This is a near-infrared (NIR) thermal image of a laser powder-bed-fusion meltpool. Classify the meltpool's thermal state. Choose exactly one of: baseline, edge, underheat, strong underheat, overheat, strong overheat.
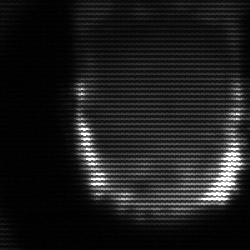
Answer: baseline